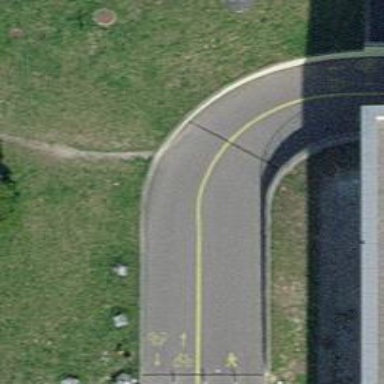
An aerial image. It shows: Asphalt footway.